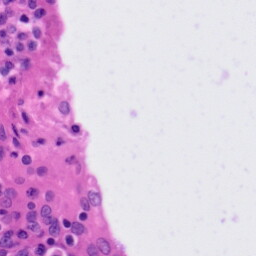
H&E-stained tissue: Tonsil